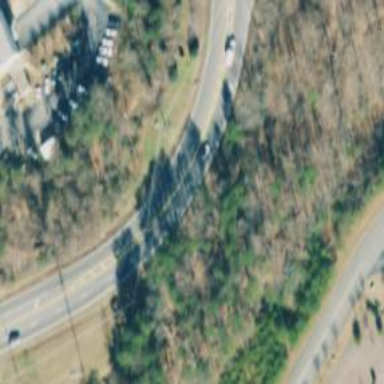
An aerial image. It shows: Asphalt road classified as trunk highway.